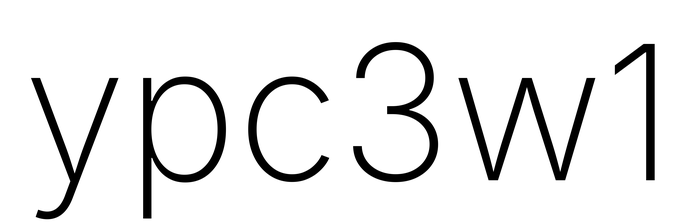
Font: Inter_ExtraLight